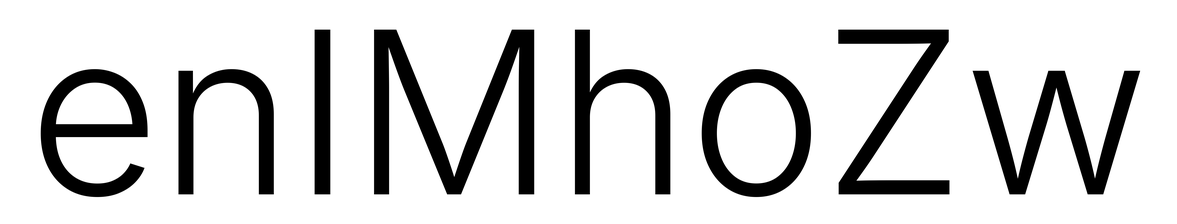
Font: Inter_Light